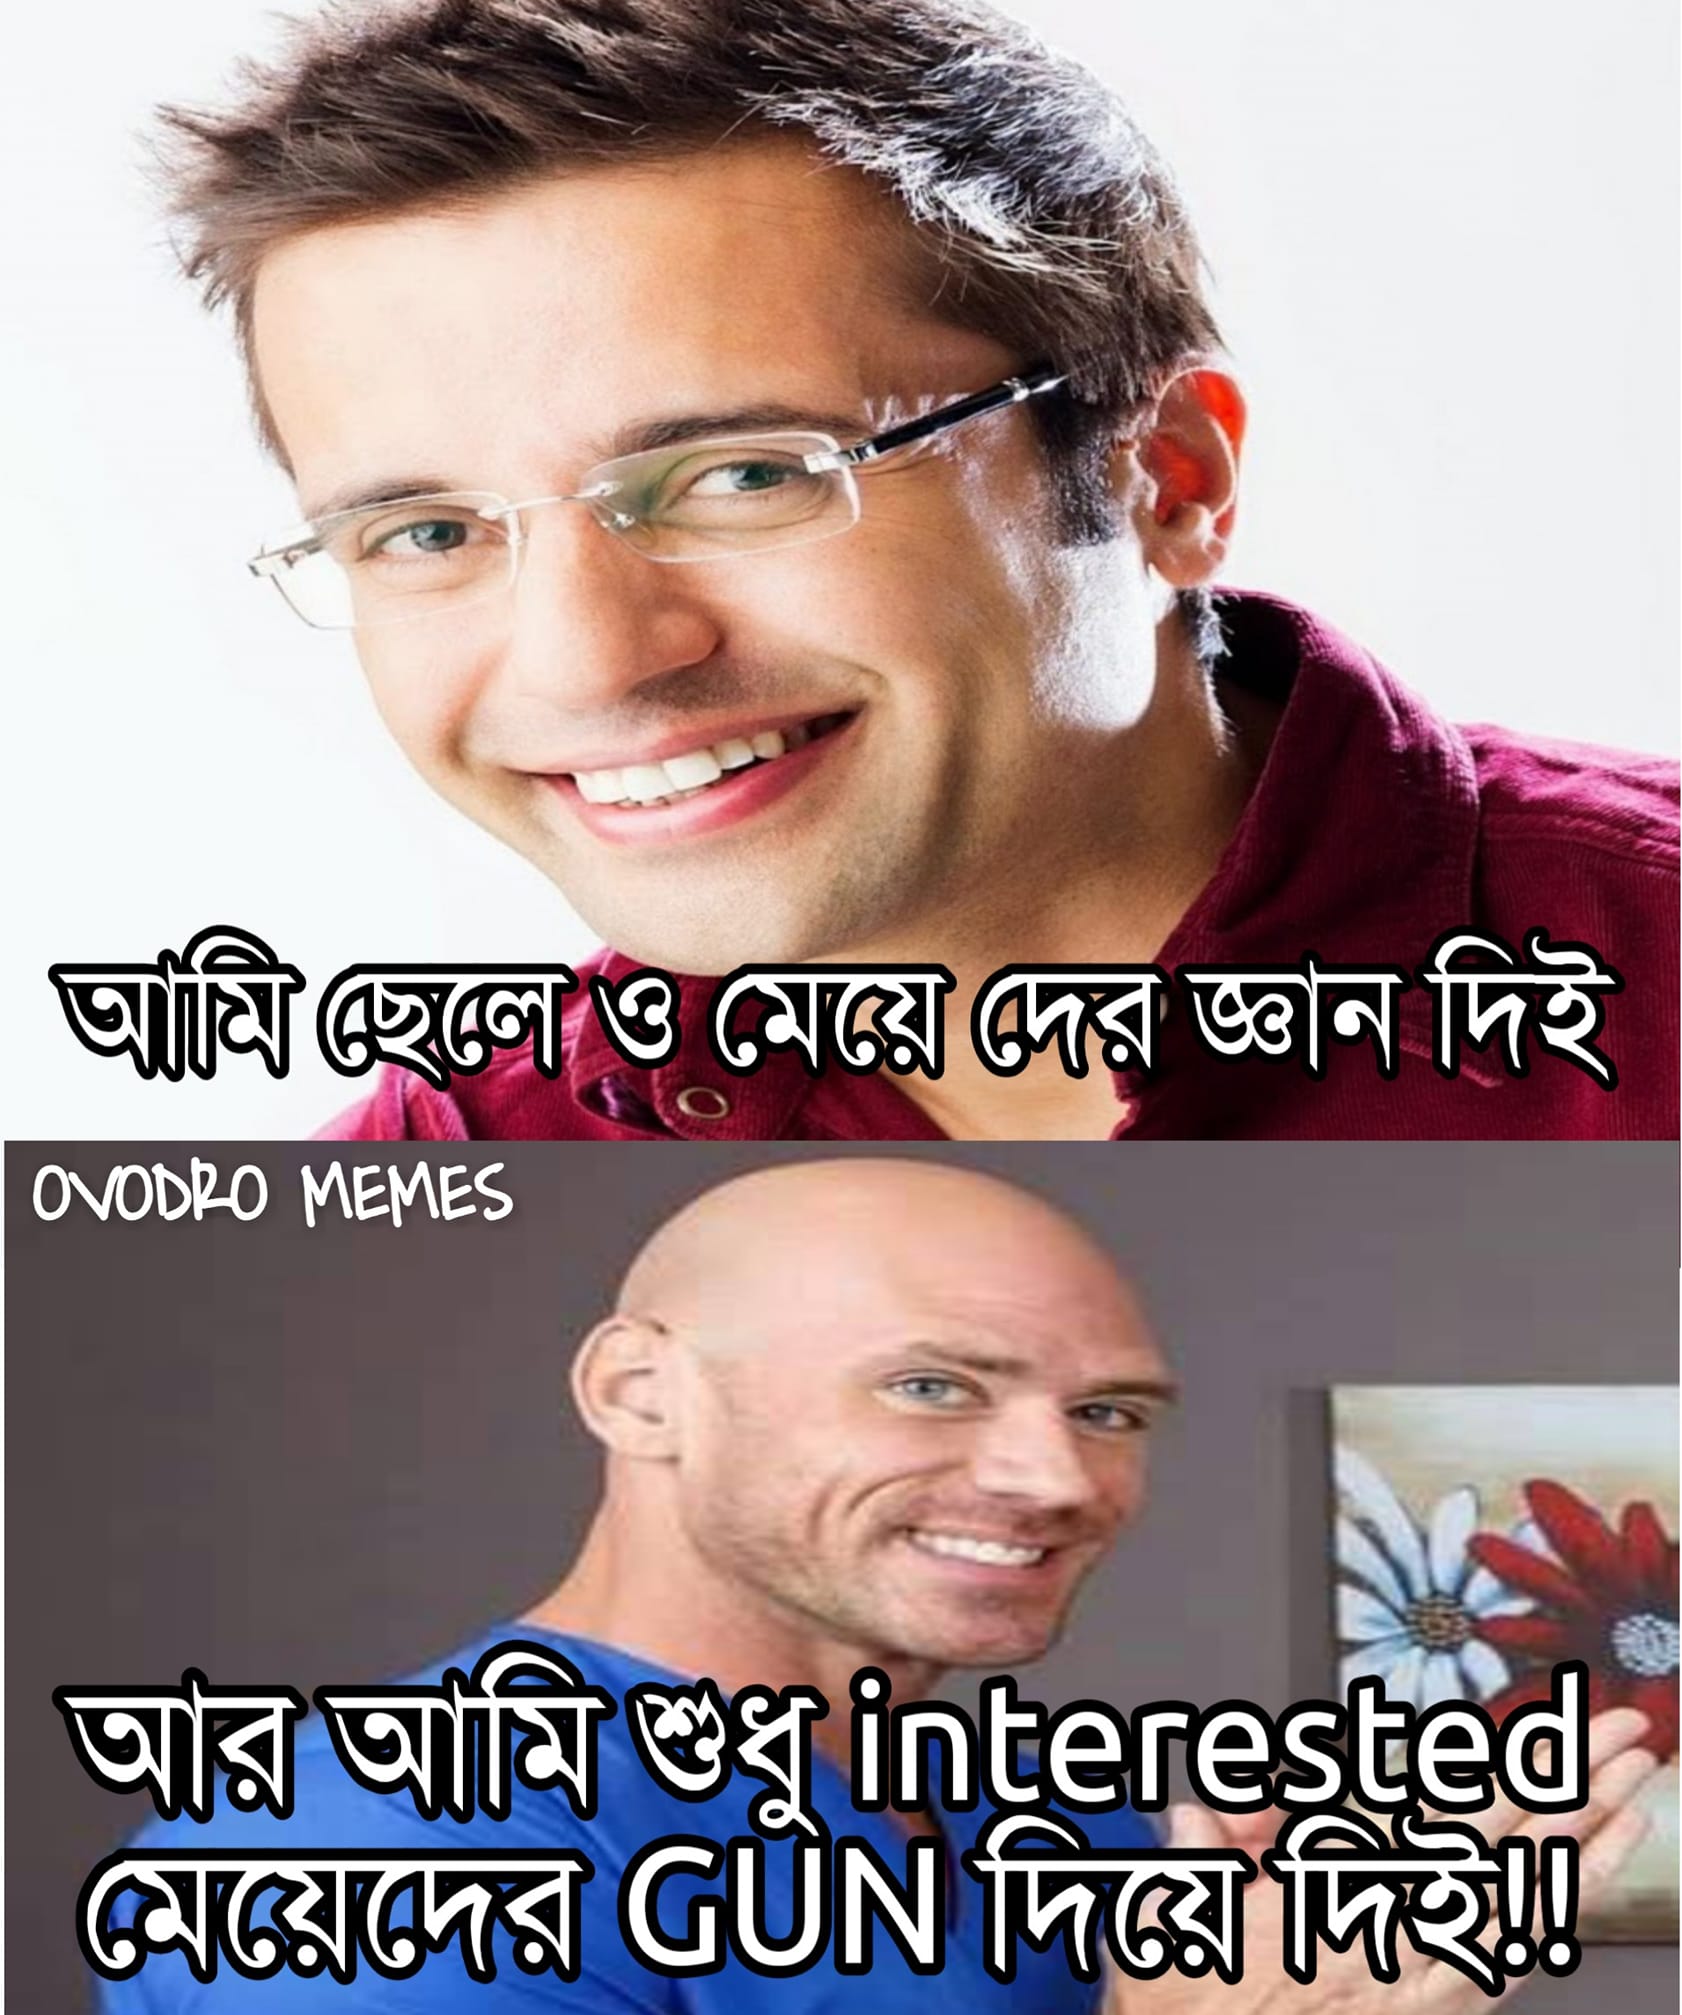
Caption: আমি ছেলে ও মেয়ে দের জ্ঞান দিই   আর আমি শুধু interested মেয়েদের  GUN দিয়ে দিই !!
Label: non-hate